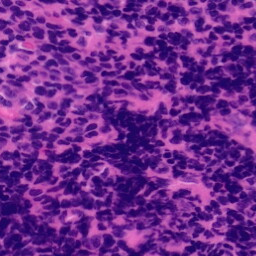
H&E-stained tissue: Tonsil